Interaction volume radius: 5 \u00c5
Interaction volume height: 10 \u00c5
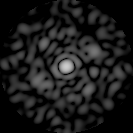
Disorder parameter: 0.8809